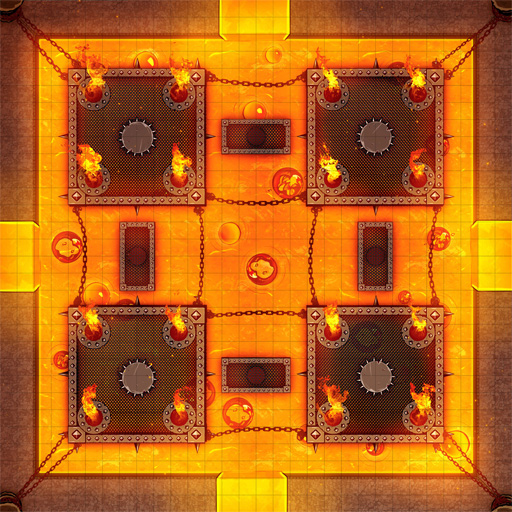
A D&D Grid Map four platforms with bridges over lava with flaming pits chained together (Fire Trial Chamber Map)